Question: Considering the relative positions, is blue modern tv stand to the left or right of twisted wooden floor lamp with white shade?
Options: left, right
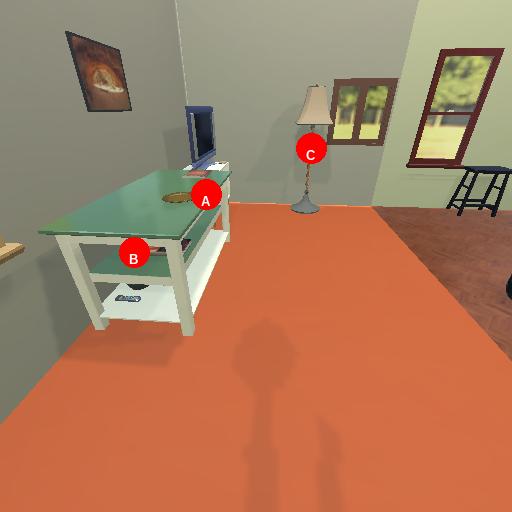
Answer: left